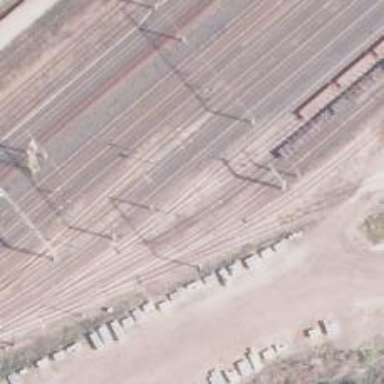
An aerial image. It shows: Wedge used for railway derailment.